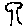
Label: tree